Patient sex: M
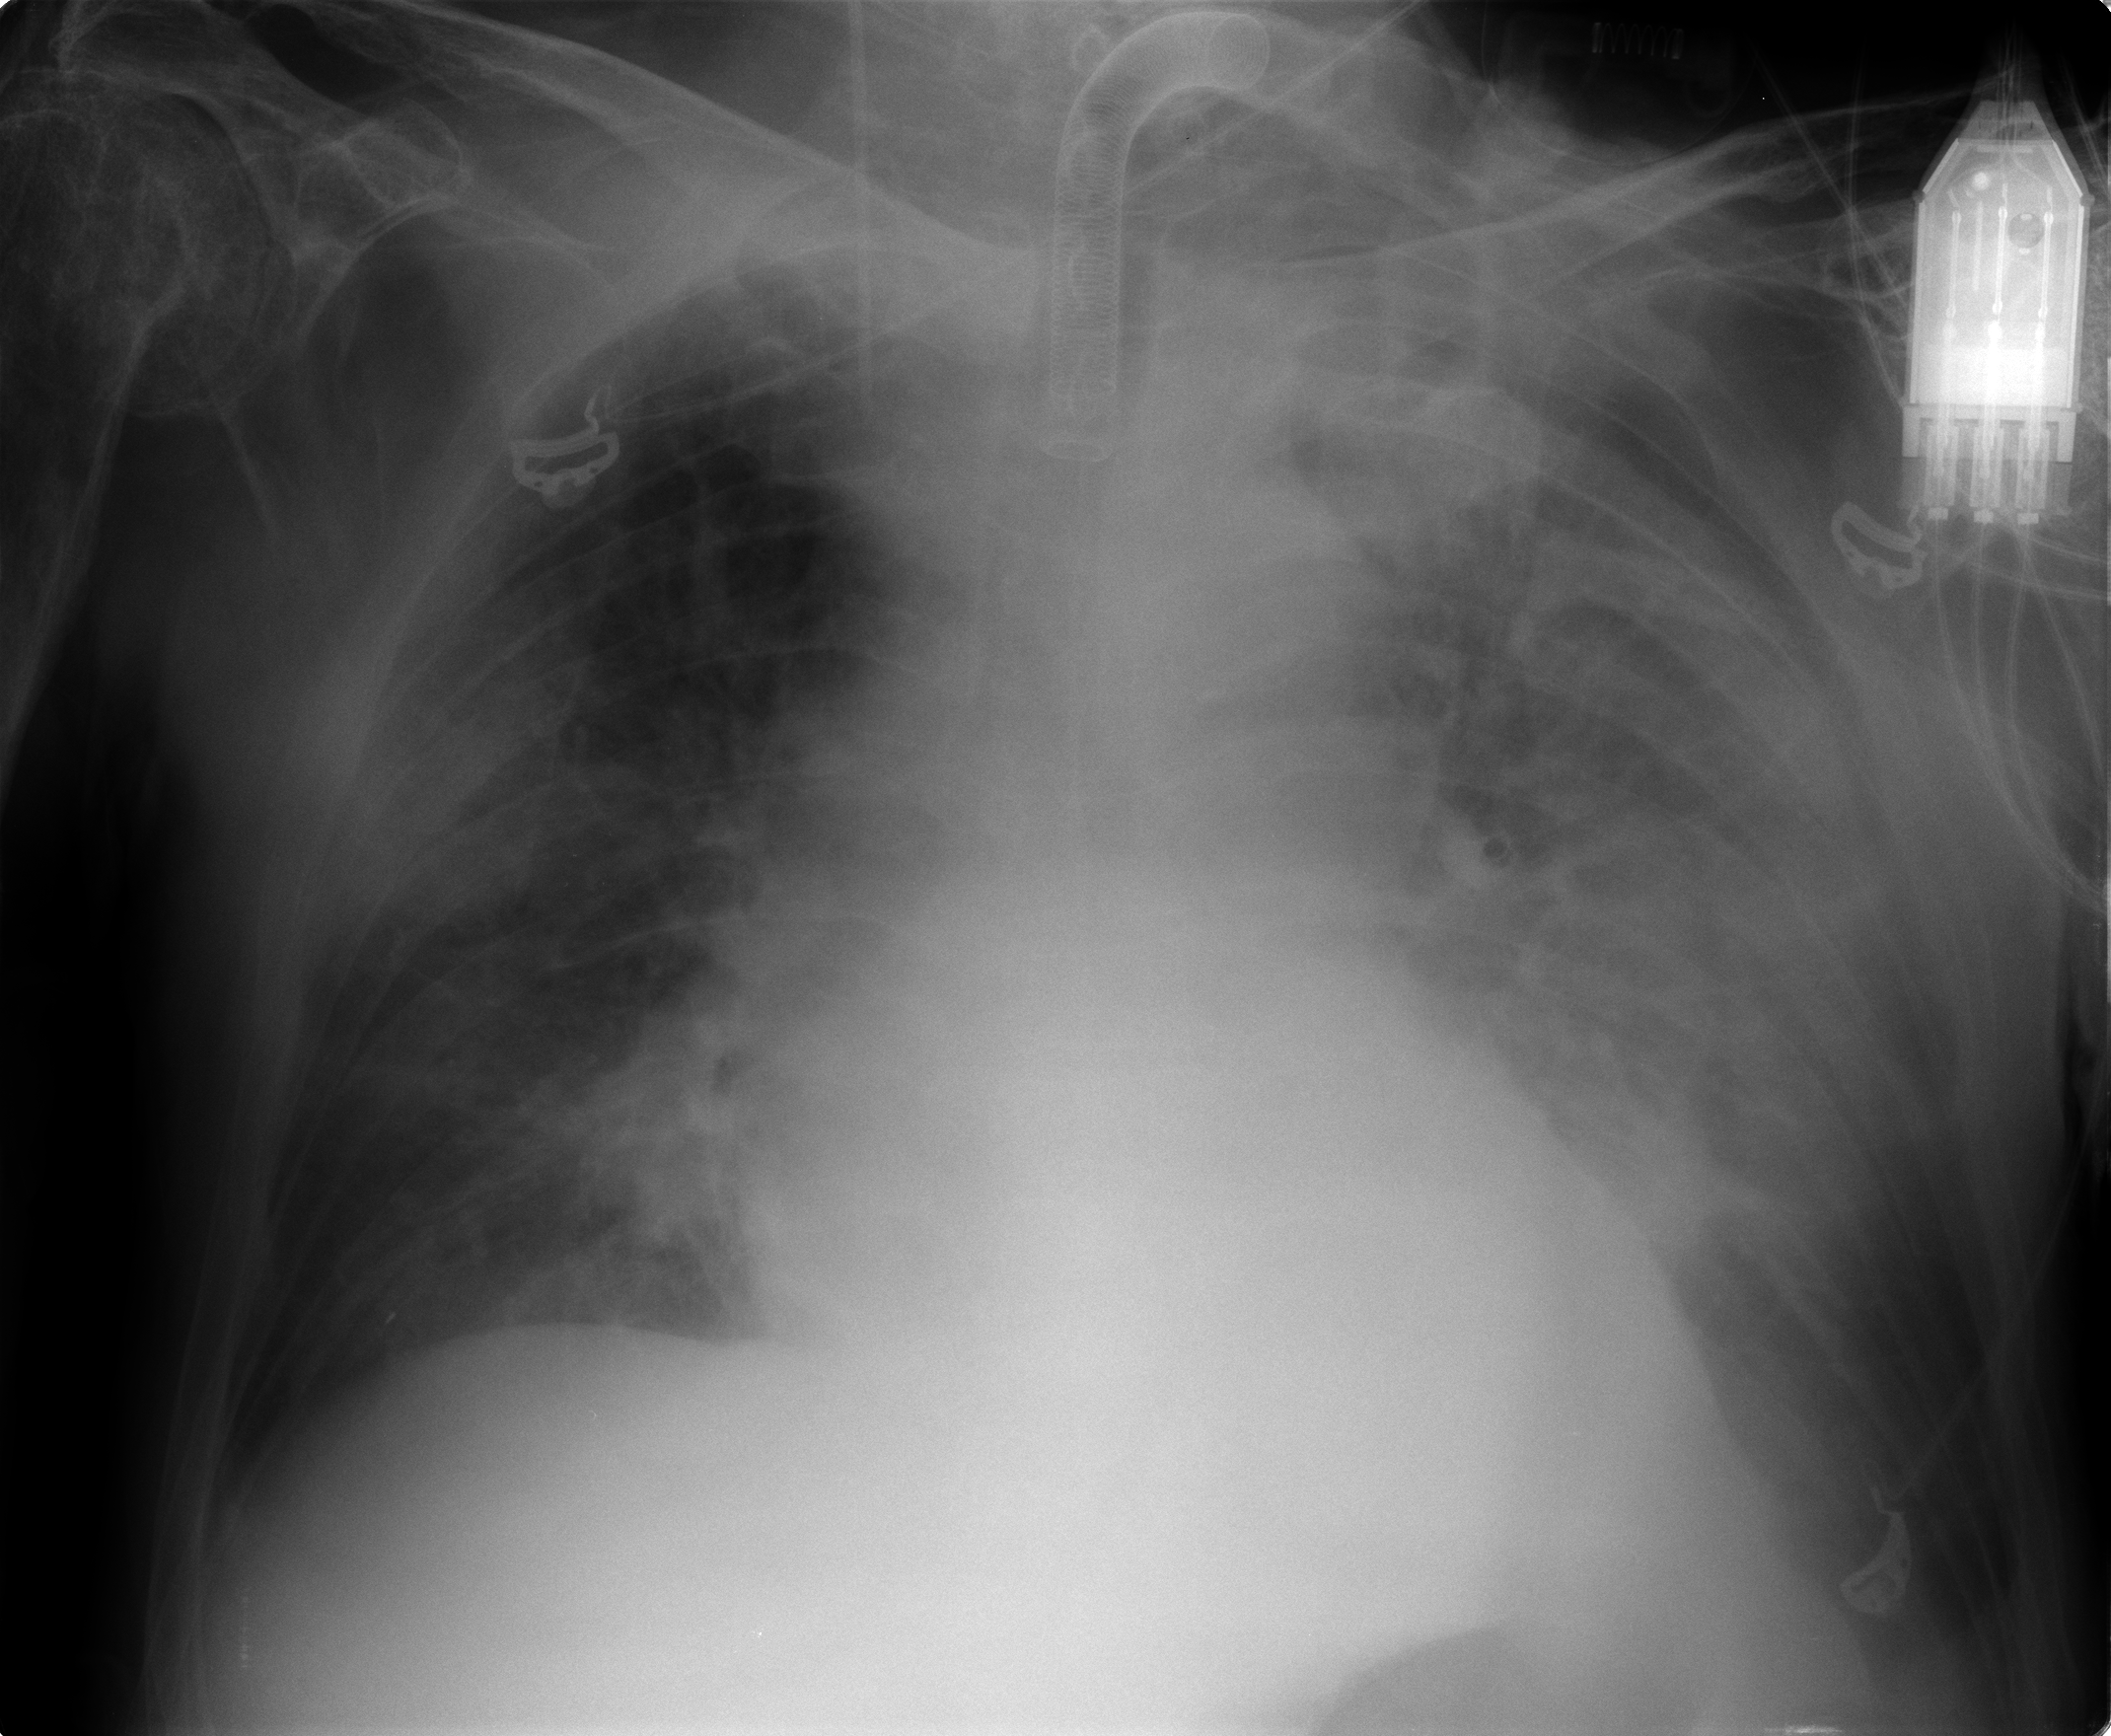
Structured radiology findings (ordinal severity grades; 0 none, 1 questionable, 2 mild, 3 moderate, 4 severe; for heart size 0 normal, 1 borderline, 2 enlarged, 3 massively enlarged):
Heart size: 2
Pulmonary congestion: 0
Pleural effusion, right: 2
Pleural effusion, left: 2
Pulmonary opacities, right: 0
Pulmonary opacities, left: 2
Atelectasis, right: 2
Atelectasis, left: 3